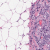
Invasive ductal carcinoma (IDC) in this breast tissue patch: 1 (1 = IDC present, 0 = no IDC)